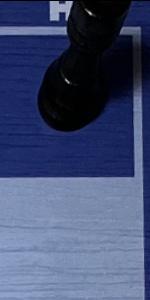
Label: Empty